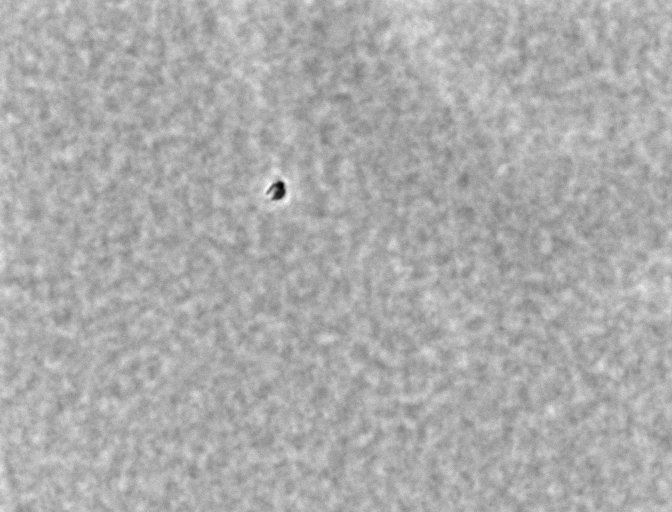
Listeria innocua